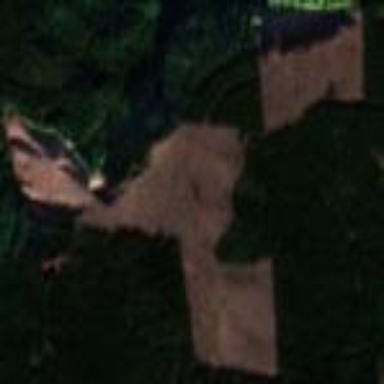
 likely man-made clearing in the landscape."